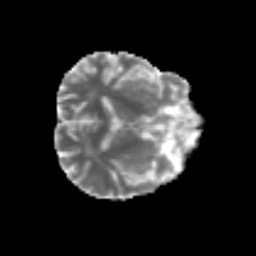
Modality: MD
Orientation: axial
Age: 74
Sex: male
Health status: ill
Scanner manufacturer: siemens
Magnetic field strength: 3 T
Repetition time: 8.7 s
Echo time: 0.11 s